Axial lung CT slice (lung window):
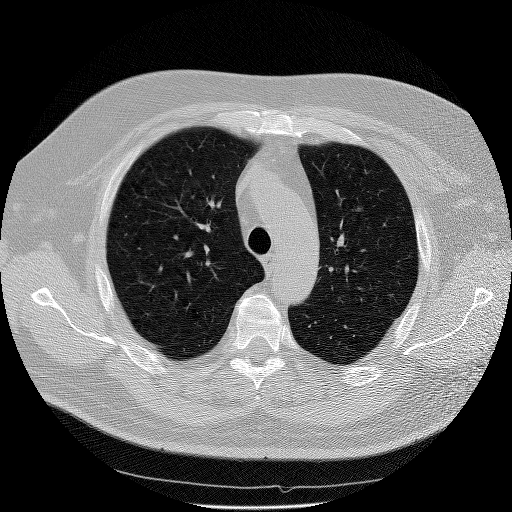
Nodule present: yes
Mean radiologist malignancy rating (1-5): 2.333